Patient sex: M
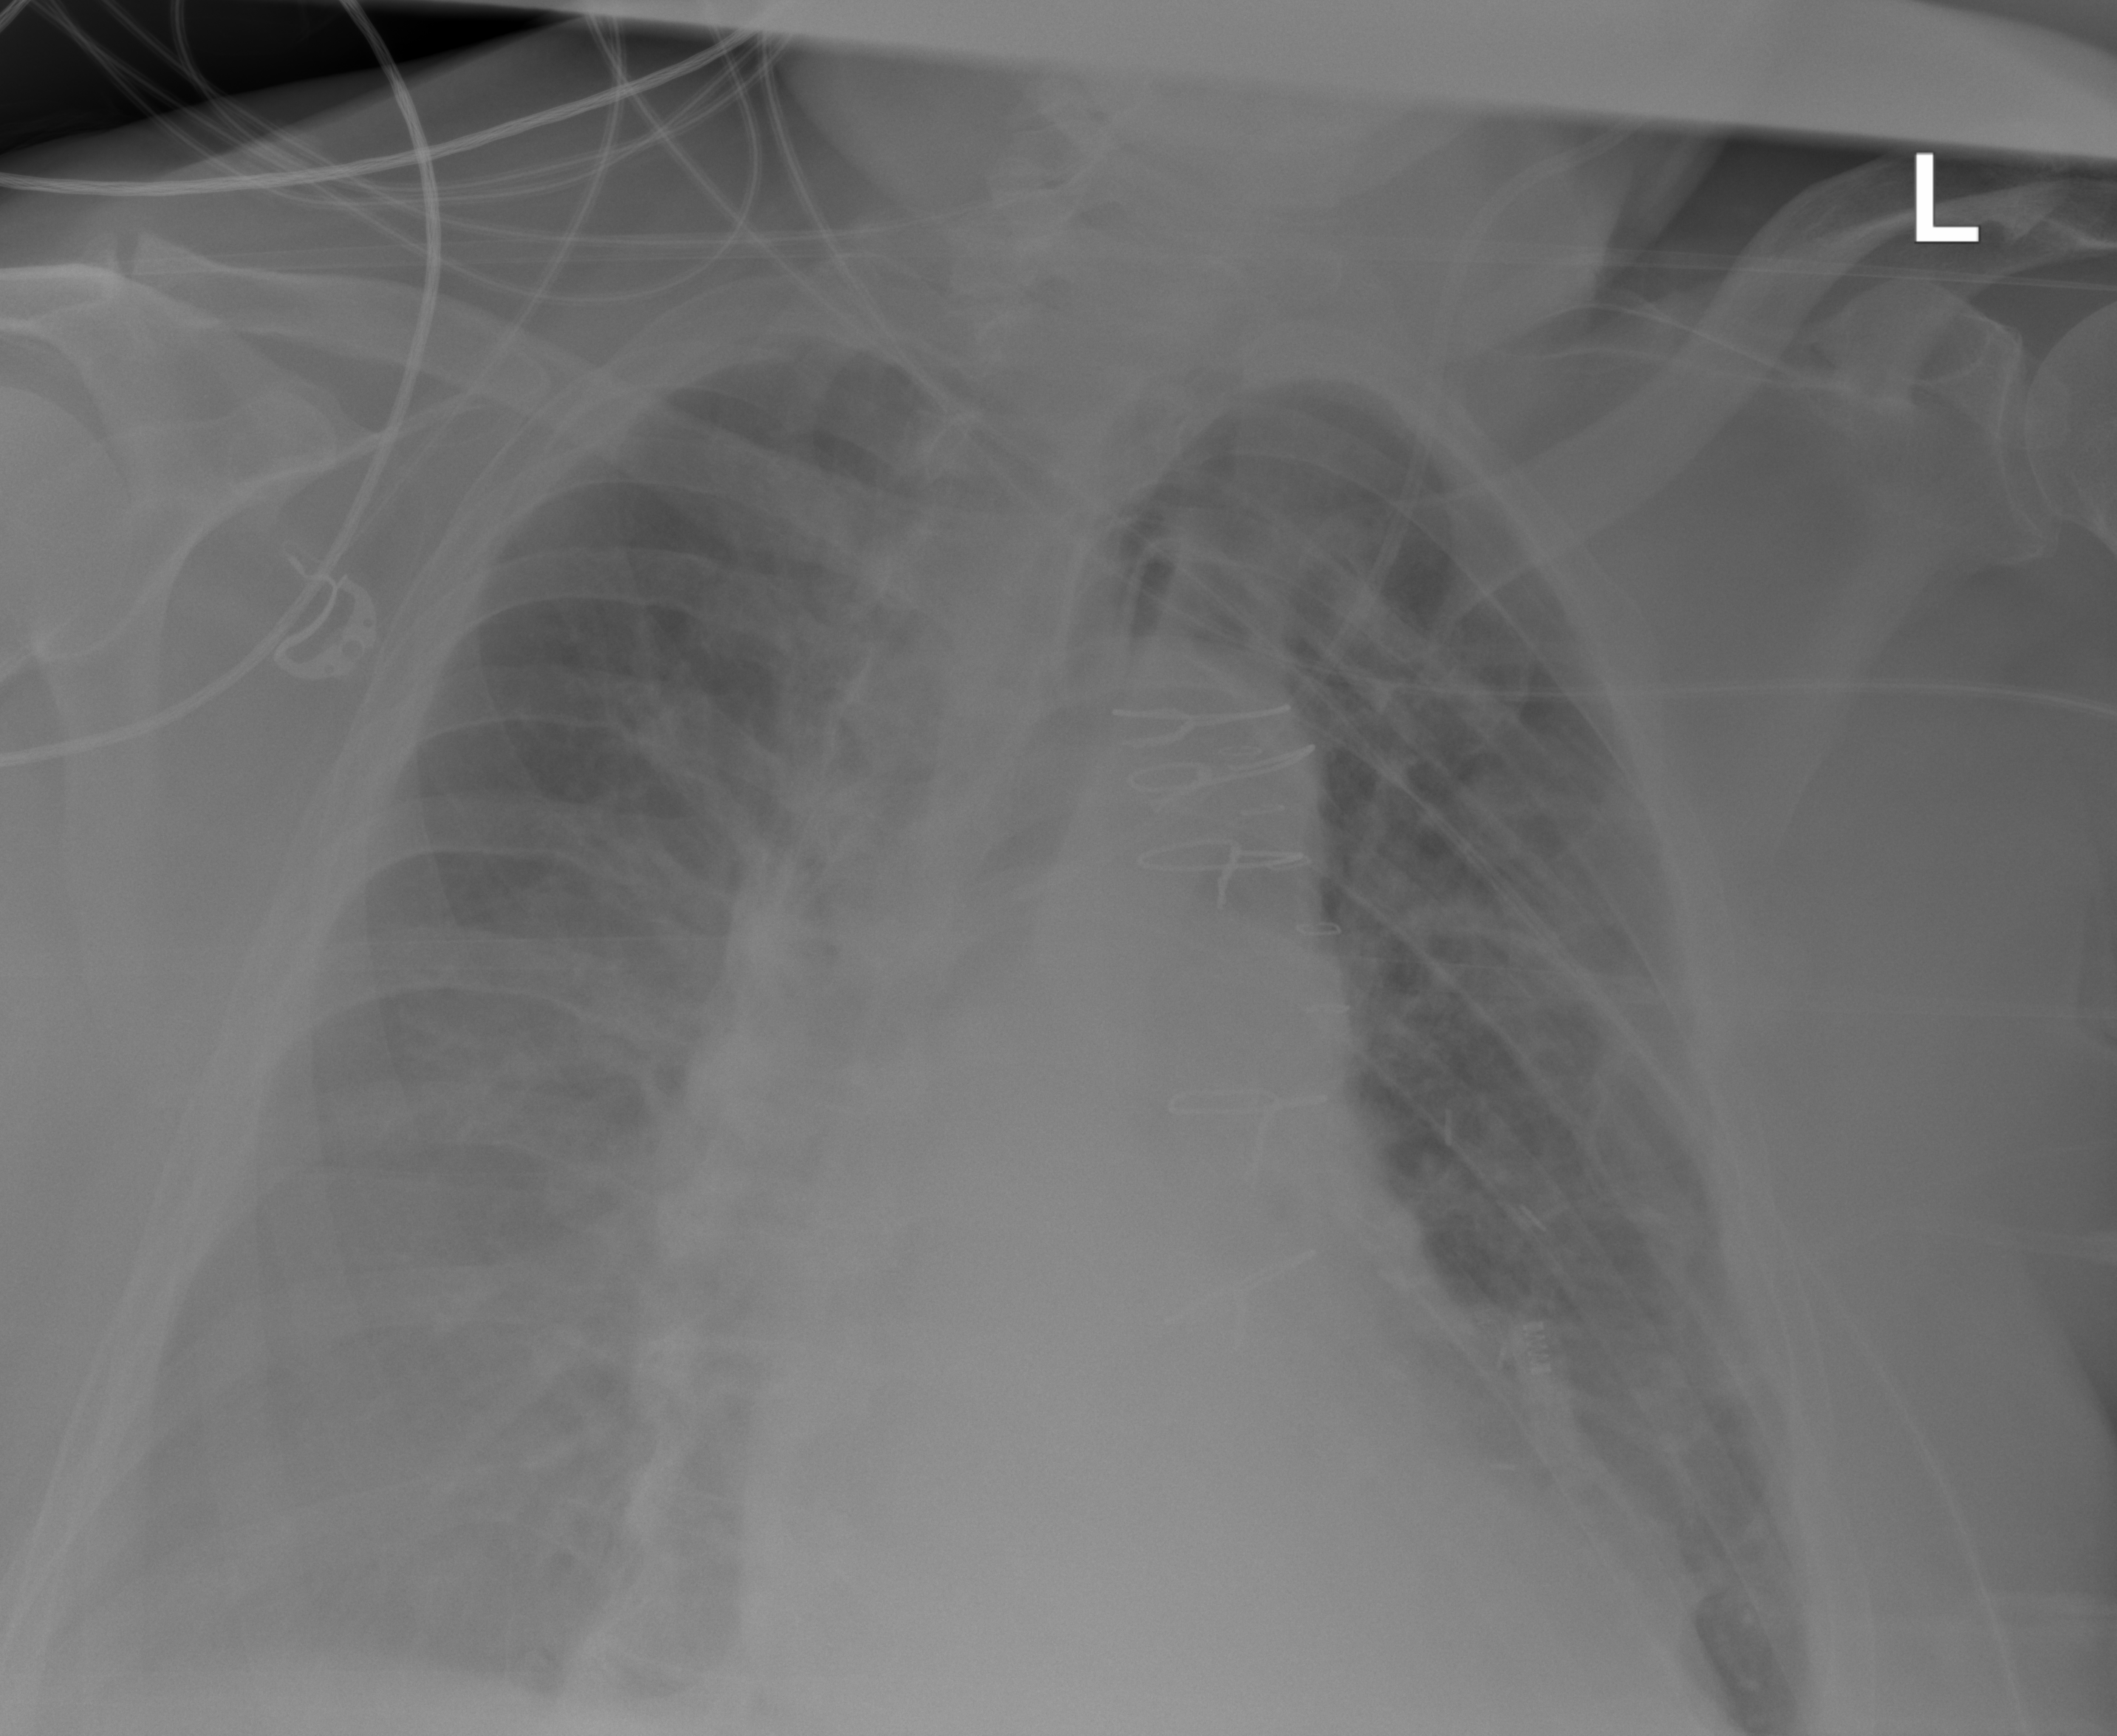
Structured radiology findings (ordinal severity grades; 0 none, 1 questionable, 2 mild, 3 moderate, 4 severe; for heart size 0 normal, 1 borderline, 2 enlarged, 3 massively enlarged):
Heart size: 2
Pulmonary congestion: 2
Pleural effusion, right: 3
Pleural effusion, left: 0
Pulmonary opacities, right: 0
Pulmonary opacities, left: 0
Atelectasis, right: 2
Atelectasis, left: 2